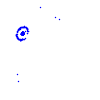
Particle: electron